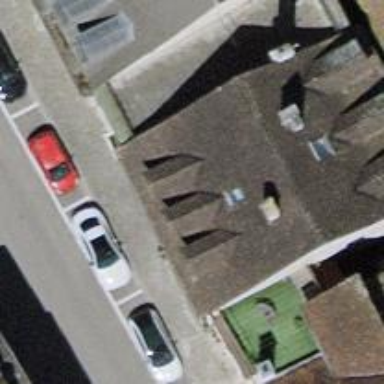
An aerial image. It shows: Furniture shop.